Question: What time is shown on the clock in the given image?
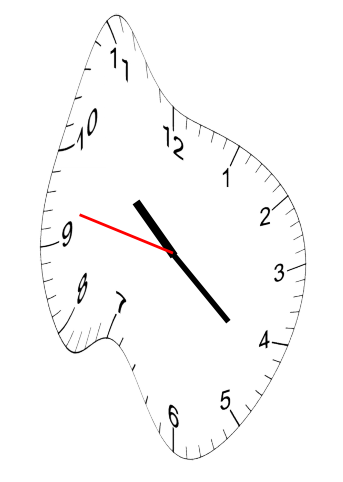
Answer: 10:21:47